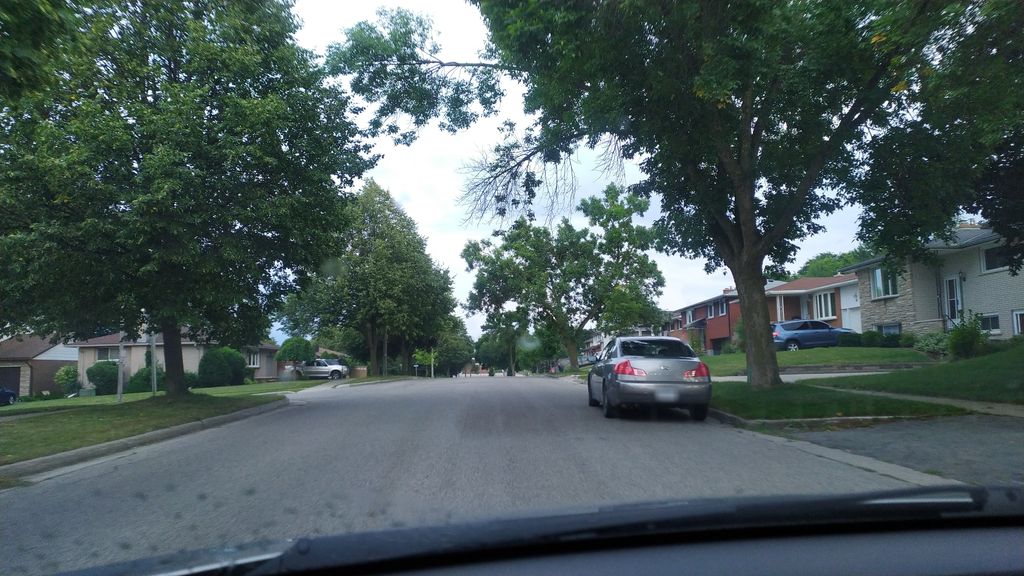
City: kitchener-waterloo